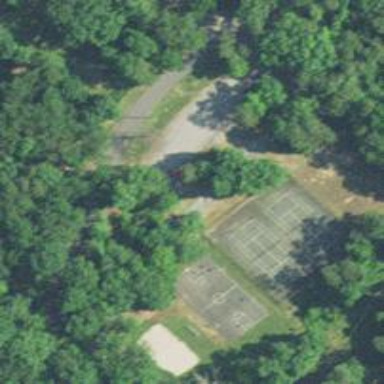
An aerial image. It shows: Tennis court in leisure pitch.